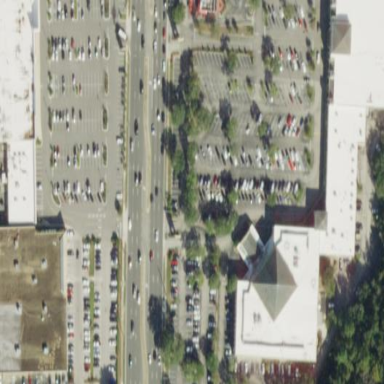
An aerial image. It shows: Retail area.